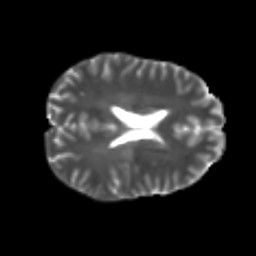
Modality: T2w
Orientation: axial
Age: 22
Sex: male
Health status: healthy
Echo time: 0.074 s